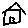
Label: house